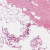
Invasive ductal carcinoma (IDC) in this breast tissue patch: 0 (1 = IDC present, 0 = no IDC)